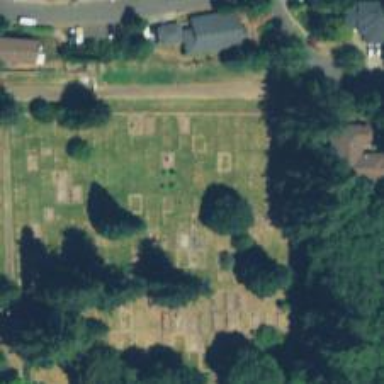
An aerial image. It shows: Sector in the cemetery.